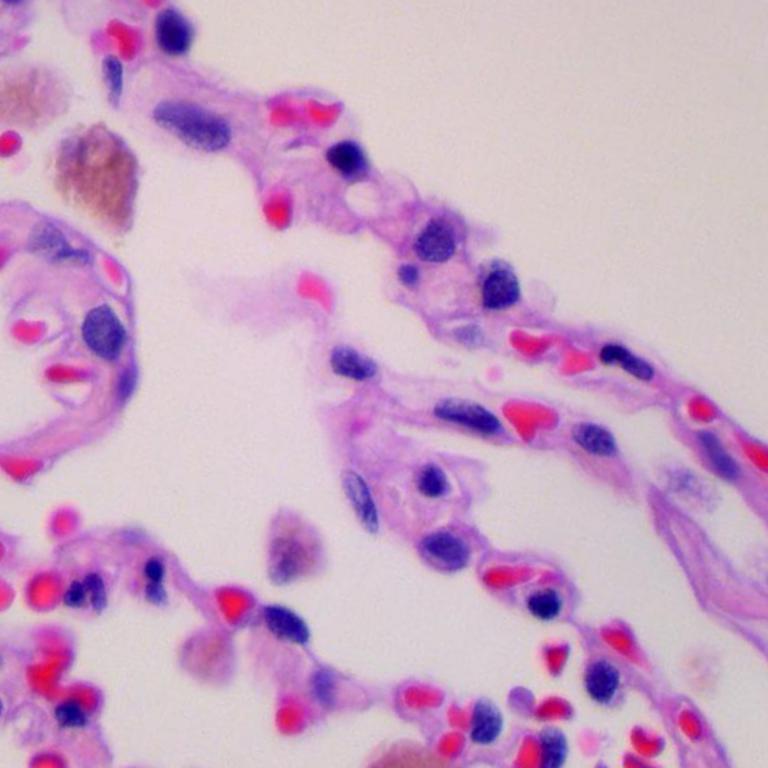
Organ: lung
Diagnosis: benign